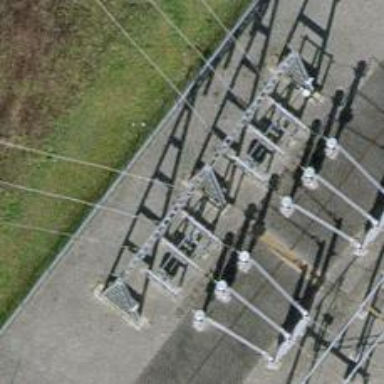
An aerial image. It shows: Insulator used in power systems.